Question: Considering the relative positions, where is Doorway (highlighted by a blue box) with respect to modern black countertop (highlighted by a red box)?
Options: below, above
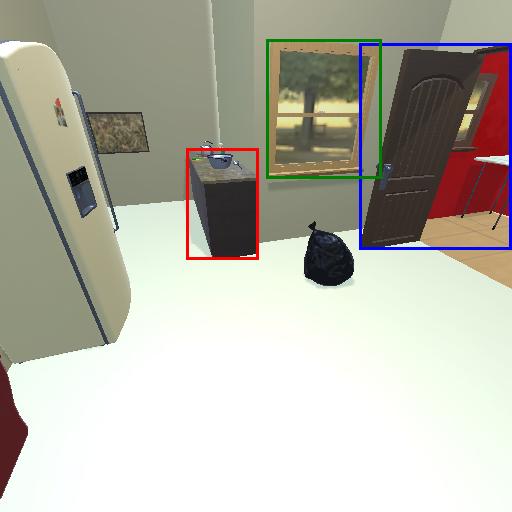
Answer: below